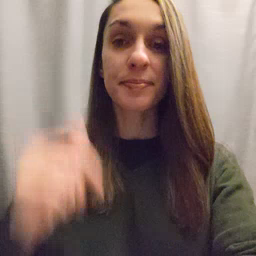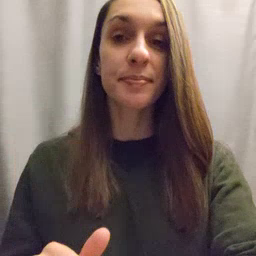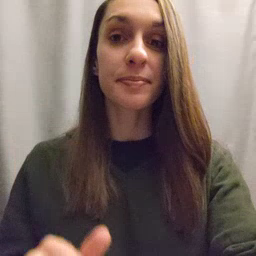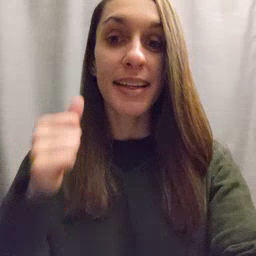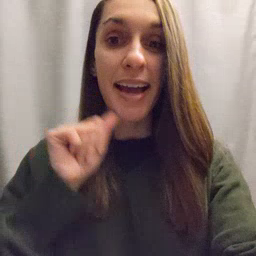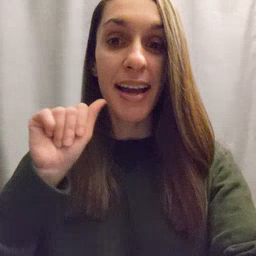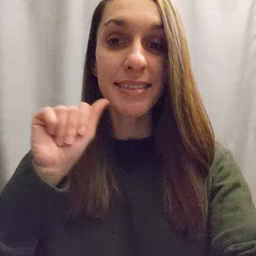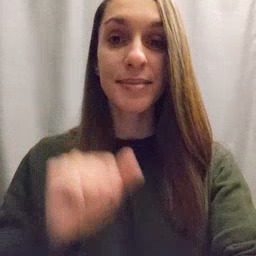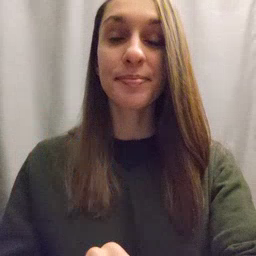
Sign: aunt